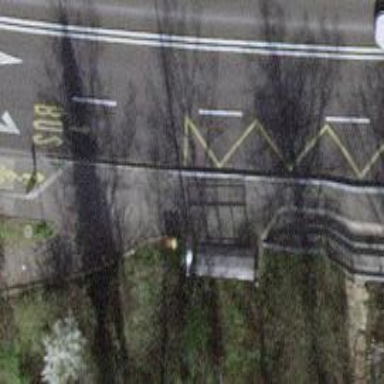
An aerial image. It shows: Asphalt sidewalk along the footway.